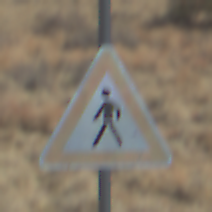
Verkehrszeichen: FussgaengerRechts
Umgebung: Outdoor, Nature
Tageszeit: Midday
Wetter: Clear
Licht: Natural
Jahreszeit: NotSpecified
Kontrast: HighContrast